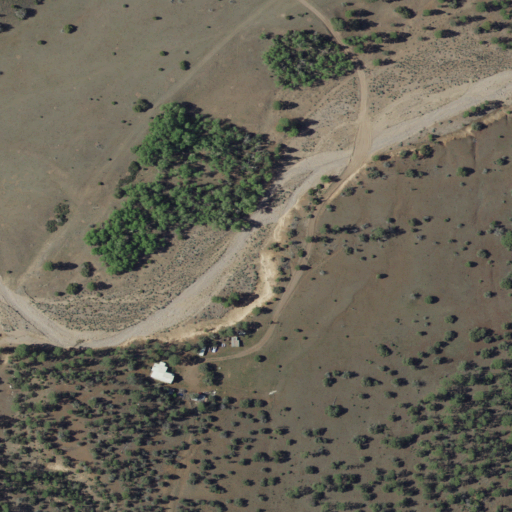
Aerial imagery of valley in New Mexico named Spurgeon Draw containing shrub, evergreen forest, open development, grassland, low intensity development, medium intensity development, and high intensity development